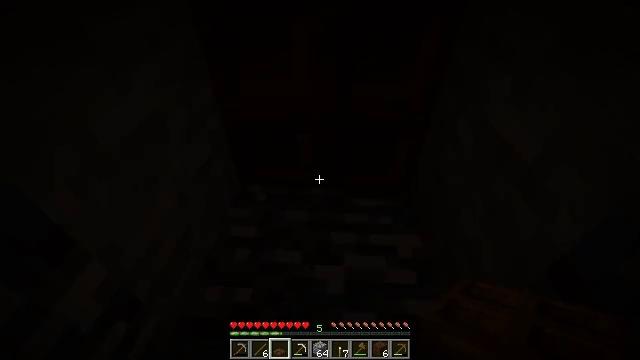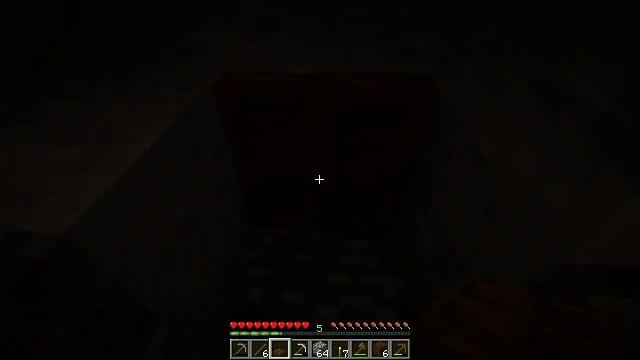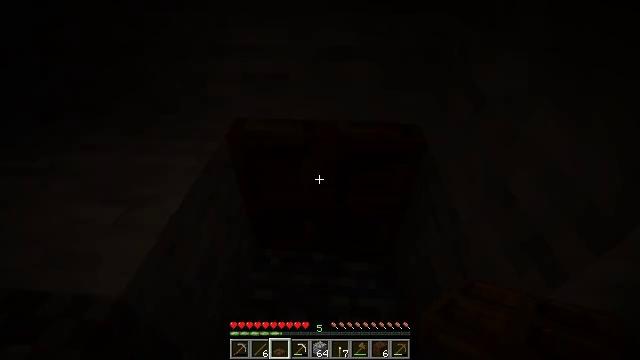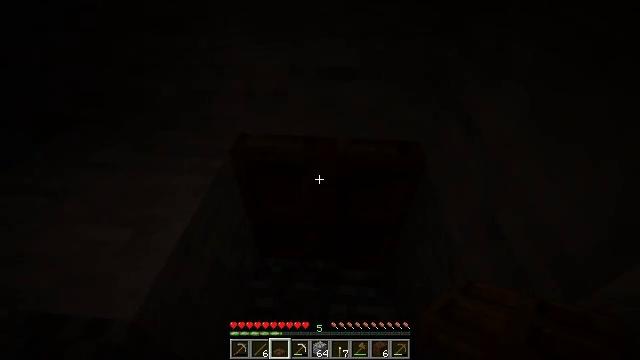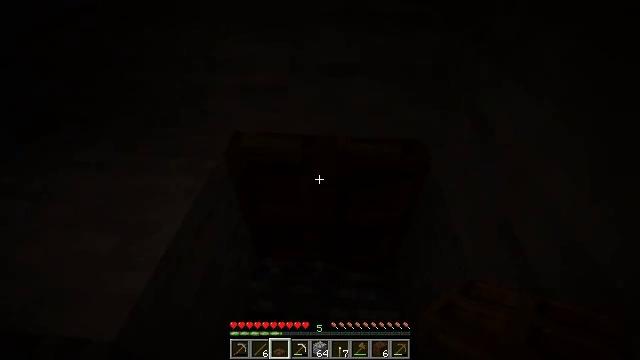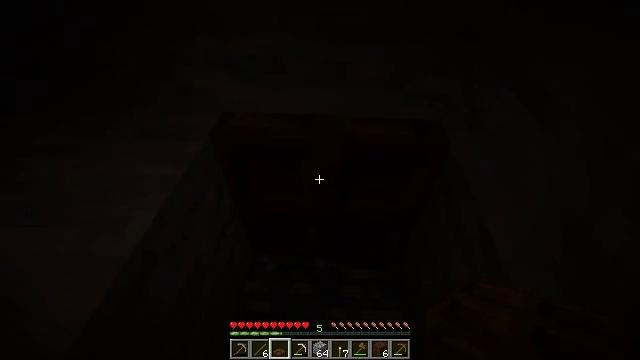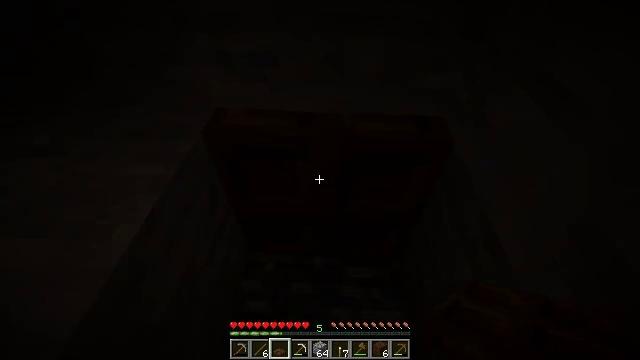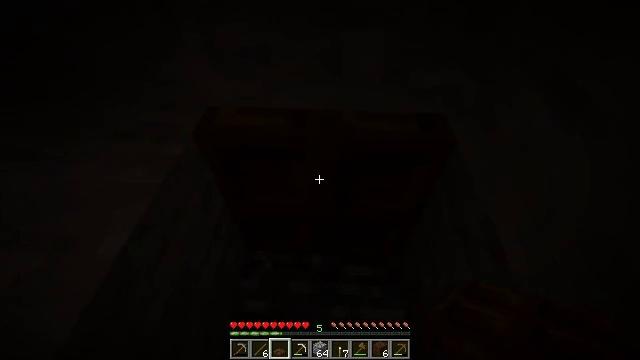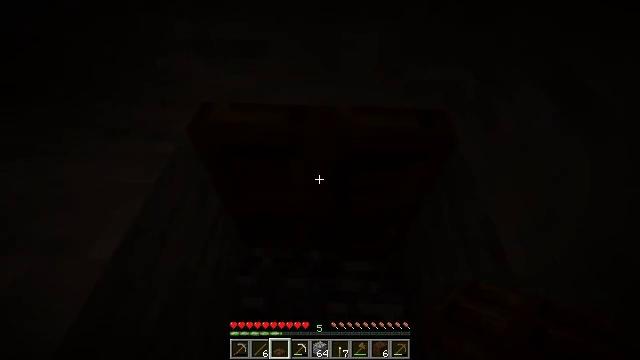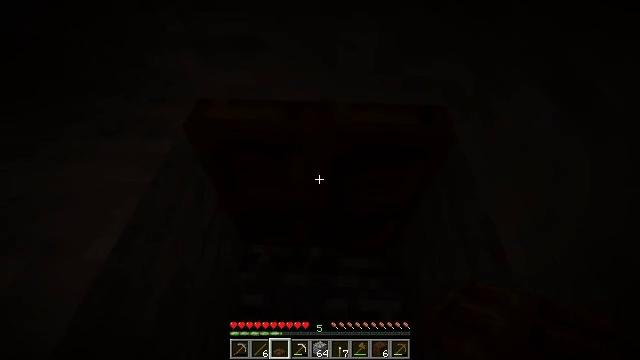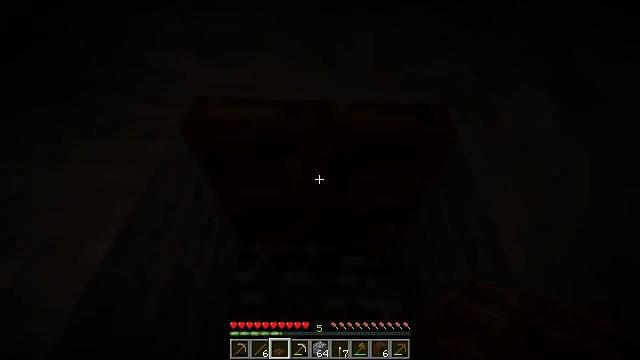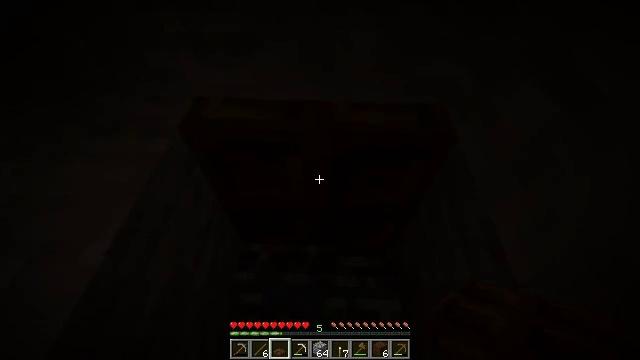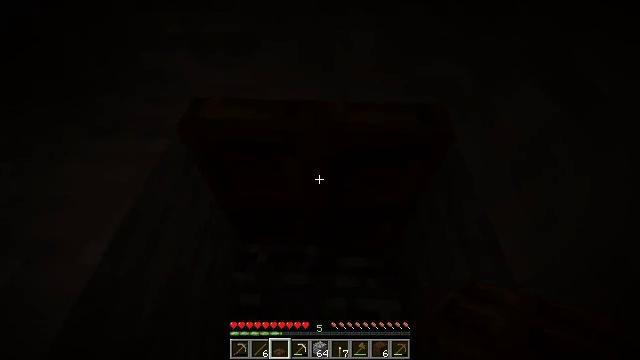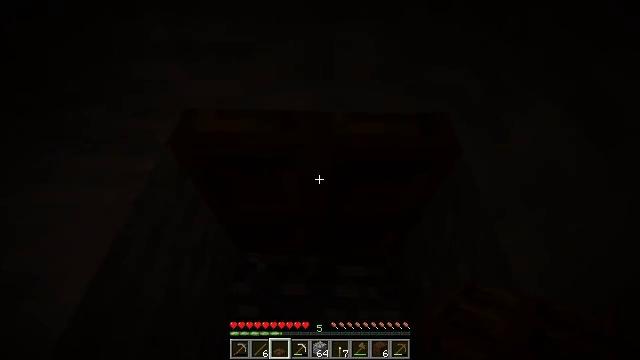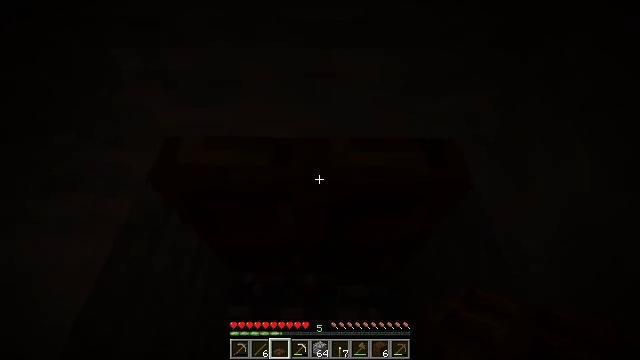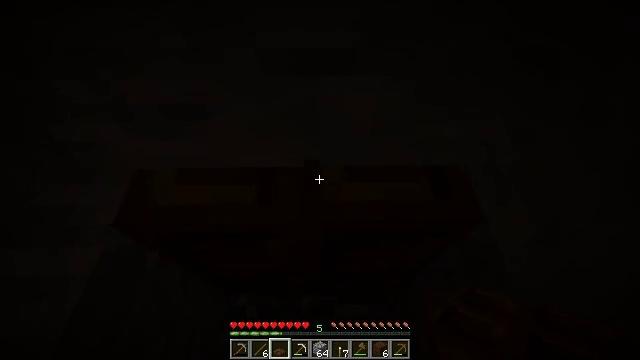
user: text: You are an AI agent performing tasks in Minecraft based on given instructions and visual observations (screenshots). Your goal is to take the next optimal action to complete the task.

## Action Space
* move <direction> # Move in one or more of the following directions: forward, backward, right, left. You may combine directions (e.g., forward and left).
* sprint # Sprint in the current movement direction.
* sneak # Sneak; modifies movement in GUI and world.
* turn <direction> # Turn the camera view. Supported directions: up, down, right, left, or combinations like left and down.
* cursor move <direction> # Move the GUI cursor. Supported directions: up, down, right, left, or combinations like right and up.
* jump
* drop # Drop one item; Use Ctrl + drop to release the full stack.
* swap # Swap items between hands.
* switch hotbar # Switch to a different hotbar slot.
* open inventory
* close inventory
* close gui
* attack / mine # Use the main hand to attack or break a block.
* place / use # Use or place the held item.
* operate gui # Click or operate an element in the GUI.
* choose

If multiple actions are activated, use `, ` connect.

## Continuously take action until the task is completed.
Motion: motion action
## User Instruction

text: Attack the dark oak trapdoor to remove it.
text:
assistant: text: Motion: move forward, jump
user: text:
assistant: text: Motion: move forward, jump
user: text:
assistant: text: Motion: move forward
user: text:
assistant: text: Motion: move forward, turn down
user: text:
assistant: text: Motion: move forward, turn down
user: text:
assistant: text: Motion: turn down
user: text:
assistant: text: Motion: turn down
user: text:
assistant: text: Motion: turn down
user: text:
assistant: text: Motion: turn down
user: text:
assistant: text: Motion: no_op
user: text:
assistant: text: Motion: no_op
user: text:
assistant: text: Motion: no_op
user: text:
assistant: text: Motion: move forward
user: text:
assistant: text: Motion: move forward, turn right and down
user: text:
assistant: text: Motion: move forward, turn right and down
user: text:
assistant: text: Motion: turn right and down
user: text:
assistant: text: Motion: turn right and down
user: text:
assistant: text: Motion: turn down
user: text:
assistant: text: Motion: turn down
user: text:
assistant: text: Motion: turn down
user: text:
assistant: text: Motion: turn down
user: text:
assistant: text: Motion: no_op
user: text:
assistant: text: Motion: no_op
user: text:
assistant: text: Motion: use / place
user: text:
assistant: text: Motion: use / place
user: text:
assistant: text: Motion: use / place
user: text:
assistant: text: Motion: use / place
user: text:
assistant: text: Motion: turn up
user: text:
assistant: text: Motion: no_op
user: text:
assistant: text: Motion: no_op